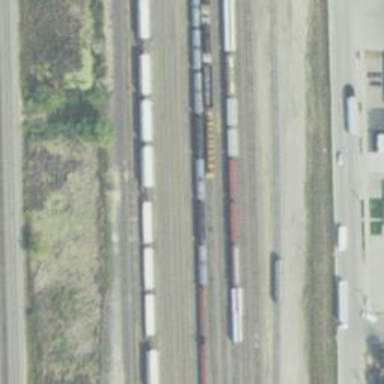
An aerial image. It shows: View of railway yard.